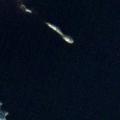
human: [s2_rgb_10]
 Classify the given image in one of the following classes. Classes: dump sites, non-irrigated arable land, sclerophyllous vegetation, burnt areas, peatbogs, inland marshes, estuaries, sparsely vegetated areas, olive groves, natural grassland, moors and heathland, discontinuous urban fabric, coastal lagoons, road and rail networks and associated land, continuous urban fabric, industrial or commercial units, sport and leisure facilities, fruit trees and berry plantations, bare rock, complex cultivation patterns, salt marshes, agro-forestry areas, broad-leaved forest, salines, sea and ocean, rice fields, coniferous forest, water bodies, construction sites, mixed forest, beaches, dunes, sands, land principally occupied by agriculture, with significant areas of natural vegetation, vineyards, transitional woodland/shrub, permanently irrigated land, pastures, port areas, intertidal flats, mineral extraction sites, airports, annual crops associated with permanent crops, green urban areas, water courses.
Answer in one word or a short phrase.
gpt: coniferous forest, water bodies